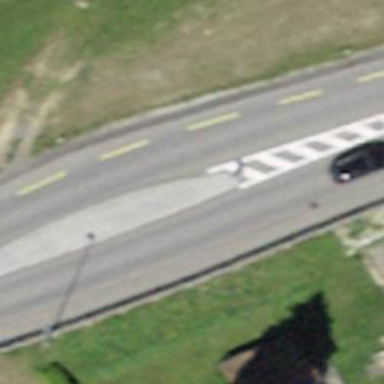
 featuring designated cycle lane on the left."